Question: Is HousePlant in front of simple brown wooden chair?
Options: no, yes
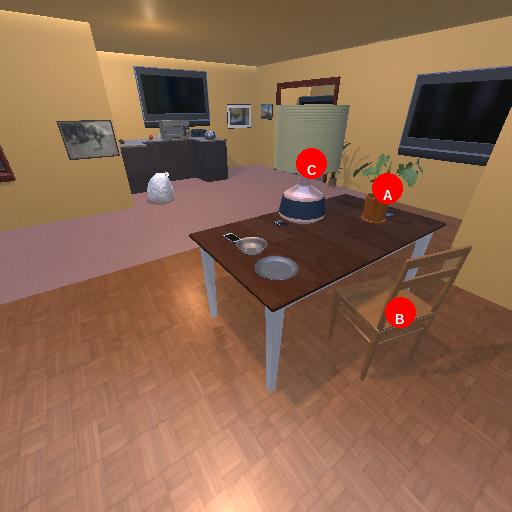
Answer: no